Field crop: maize
Growth stage: 1
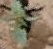
Species: datura